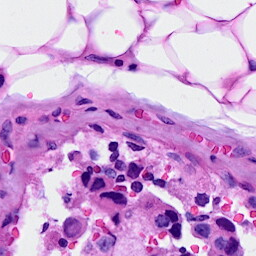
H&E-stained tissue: Breast